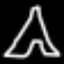
Label: The Eiffel Tower